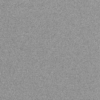
Label: dusty